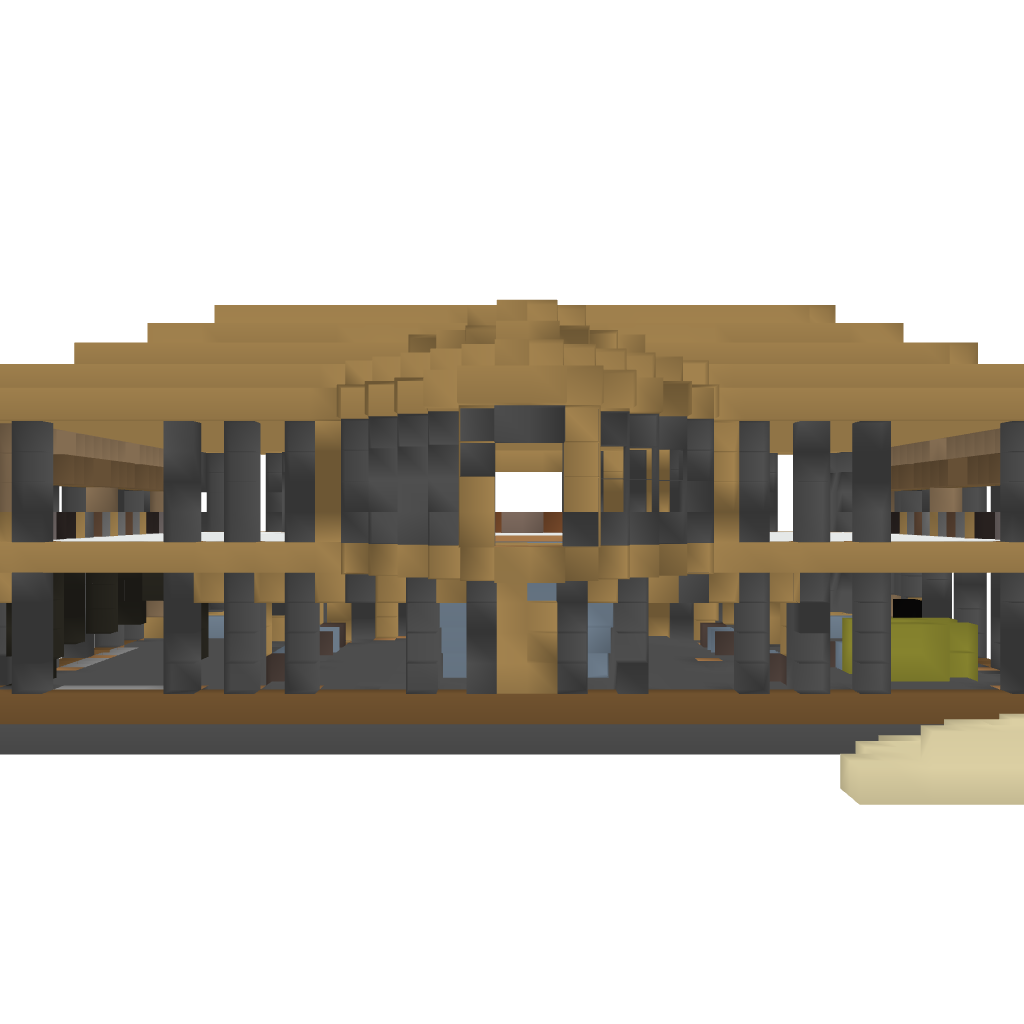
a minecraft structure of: Spa Mansion